Aerial crown-view tile of a tropical tree (Barro Colorado Island, Panama), acquired 20241216:
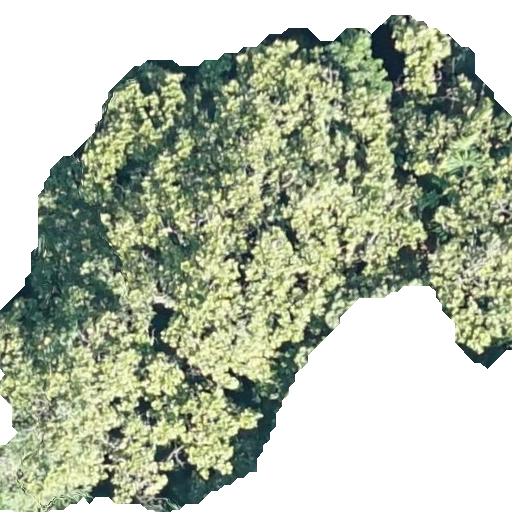
Species: Anacardium excelsum
GBIF accepted scientific name: Anacardium excelsum
Crown area: 267.646 m²